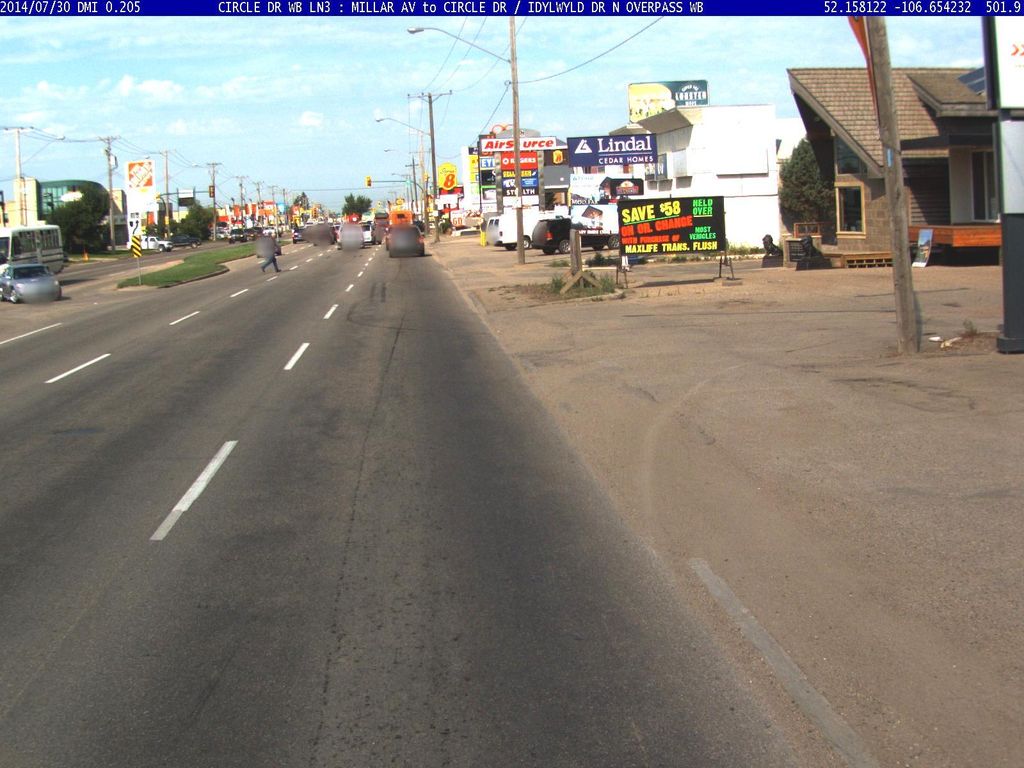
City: saskatoon